Question: I'm trying to draw a simple grid pattern on a black background using Core Graphics. The gridlines will be green. I am currently creating and drawing in an image context, then using the resulting image to pattern the background of my view:
'''
CGFloat gridSize = 45;
UIGraphicsBeginImageContext(CGSizeMake(gridSize, gridSize));
CGContextRef ctx = UIGraphicsGetCurrentContext();
UIGraphicsPushContext(ctx);
// Create black background fill.
CGContextSetFillColorWithColor(ctx, [[UIColor colorWithRed:0.0
green:0.0
blue:0.0
alpha:1.0] CGColor]);
CGContextMoveToPoint(ctx, 0, 0);
CGContextAddLineToPoint(ctx, gridSize, 0);
CGContextAddLineToPoint(ctx, gridSize, gridSize);
CGContextAddLineToPoint(ctx, 0, gridSize);
CGContextAddLineToPoint(ctx, 0, 0);
CGContextFillPath(ctx);
// Set context variables for line drawing.
CGContextSetBlendMode(ctx, kCGBlendModeNormal);
CGContextSetStrokeColorWithColor(ctx, [[UIColor colorWithRed:0.0
green:1.0
blue:0.0
alpha:1.0] CGColor]);
CGContextSetLineWidth(ctx, 1);
// Draw top and bottom grid lines.
CGContextMoveToPoint(ctx, 0, 0);
CGContextAddLineToPoint(ctx, gridSize, 0);
CGContextMoveToPoint(ctx, gridSize, gridSize);
CGContextAddLineToPoint(ctx, 0, gridSize);
CGContextStrokePath(ctx);
// Draw left and right grid lines.
CGContextMoveToPoint(ctx, gridSize, 0);
CGContextAddLineToPoint(ctx, gridSize, gridSize);
CGContextMoveToPoint(ctx, 0, gridSize);
CGContextAddLineToPoint(ctx, 0, 0);
CGContextStrokePath(ctx);
// Draw a "cross" in the center of the image to troubleshoot blending.
CGContextMoveToPoint(ctx, 20, 20);
CGContextAddLineToPoint(ctx, 40, 20);
CGContextStrokePath(ctx);
CGContextMoveToPoint(ctx, 30, 10);
CGContextAddLineToPoint(ctx, 30, 30);
CGContextStrokePath(ctx);
UIGraphicsPopContext();
UIImage *gridImage = UIGraphicsGetImageFromCurrentImageContext();
UIGraphicsEndImageContext();
// Set background color to a pattern based on the drawn image.
[self setBackgroundColor:[[UIColor alloc] initWithPatternImage:gridImage]];
'''
However, this code results in the following:

Note that there are brighter areas that occur at the intersection of any lines. The crosses that are somewhat randomly placed within the grid pattern were put there just to test whether the bright areas still occur when not affected by the edges of the patterning (they do).
It is these bright areas at the line intersections that I wish to alleviate. To make sure I hadn't accidentally fooled myself using some sort of optical illusion, I checked the pixel colors in the middle of the lines as well as at their intersections.
Pixel values at midpoint of green line:
- - -
Pixel values at intersection of two green lines:
- - -
I have checked the <URL> docs regarding blending modes, and ascertained that the default blending mode is 'kCGBlendModeNormal', which should, when painting colors with 'alpha = 1', should "completely obscure the background", and any previously painted colors. Though this is the default blending mode, I still set it explicitly in the above code, and yet I still see these bright squares.
What I expect instead is to see the lines of a uniform green color, presumably with the RGB profile:
- - -
What am I missing?
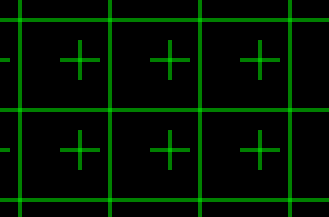
Answer: It looks as if the lines are drawn with an alpha of 50% but double the specified line width. This happens if you have a line width of 1 pixel but draw horizontal or vertical lines using integer coordinates.
Your coordinates specify an infinitely thin line from the start to the end coordinates. The drawn line should then extend to both sides of the thin line by half the stroke width. In your case, this means the line would need to cover half a pixel to the left and to the right or to the top and to the bottom of grid. Since only full pixels can be drawn, the alpha is reduced to 50% and the full pixel drawn instead.
The solution is simple: Add 0.5 to all your coordinates.